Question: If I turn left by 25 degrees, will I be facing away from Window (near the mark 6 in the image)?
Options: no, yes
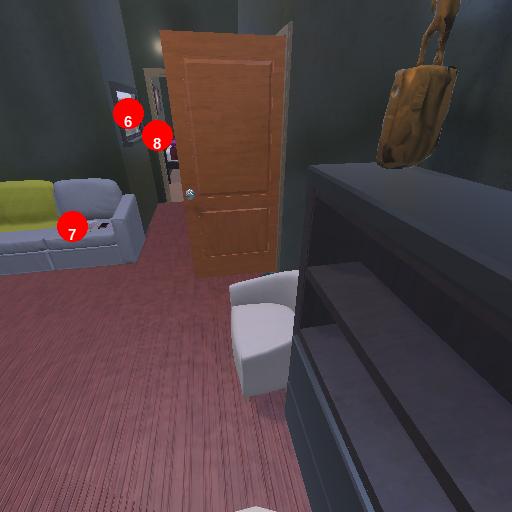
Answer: no